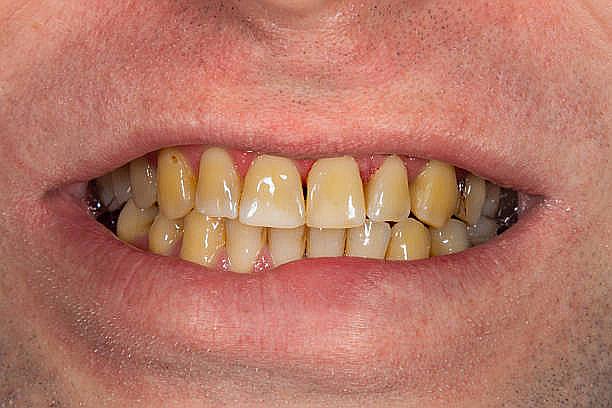
Condition: Calculus